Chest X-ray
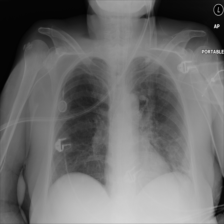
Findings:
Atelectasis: negative
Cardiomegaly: negative
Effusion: negative
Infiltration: negative
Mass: negative
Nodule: negative
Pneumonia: negative
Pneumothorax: negative
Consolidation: negative
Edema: negative
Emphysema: negative
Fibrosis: negative
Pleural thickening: negative
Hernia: negative